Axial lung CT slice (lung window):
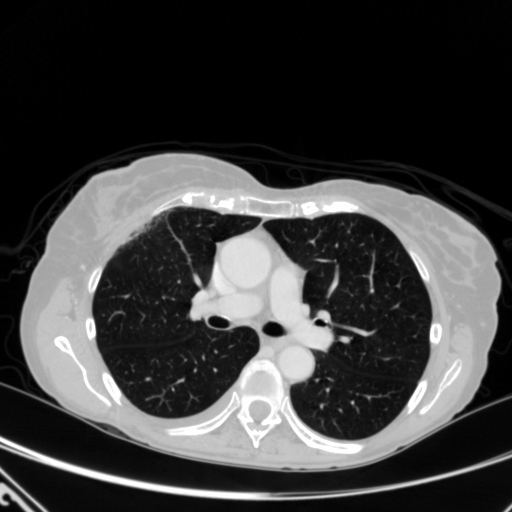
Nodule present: no